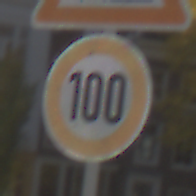
Verkehrszeichen: Geschwindigkeit100
Zusatzzeichen oben: Arbeitsstelle
Umgebung: Outdoor, Urban
Tageszeit: SunriseSunset
Wetter: PartlyCloudy
Licht: Natural
Jahreszeit: Autumn
Kontrast: HighContrast